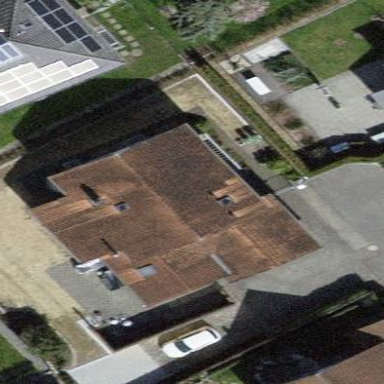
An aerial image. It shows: Building with tiled roof.